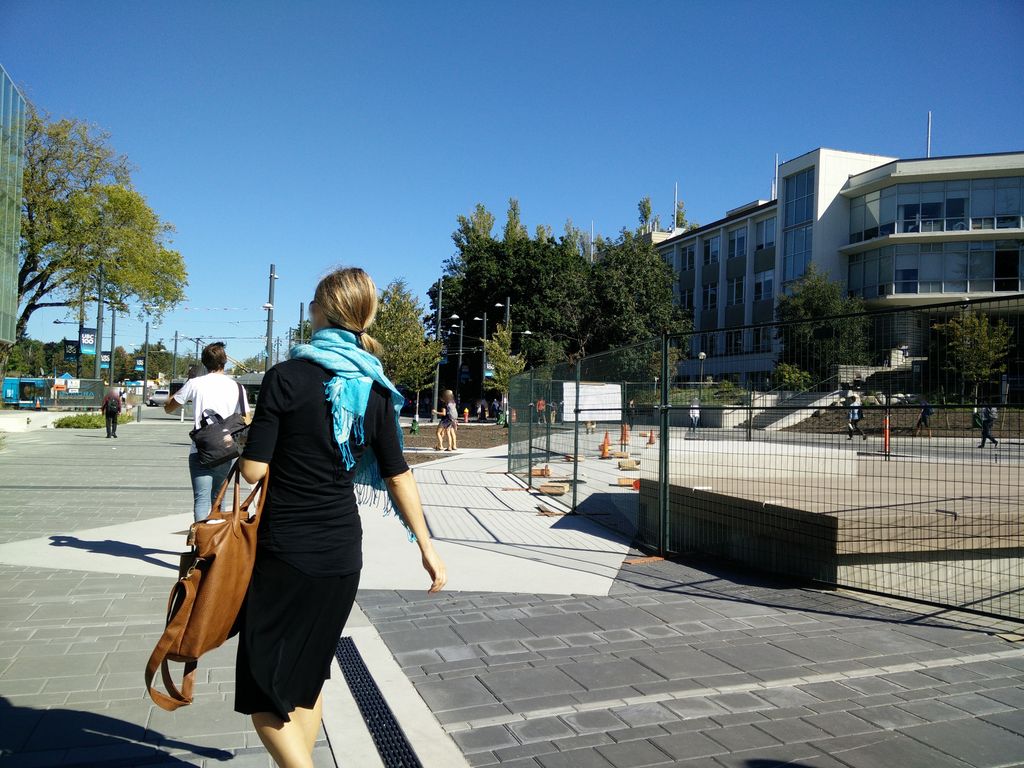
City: vancouver